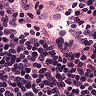
Metastatic tissue present: no